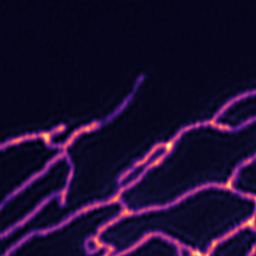
Label: Super-resolution ER image